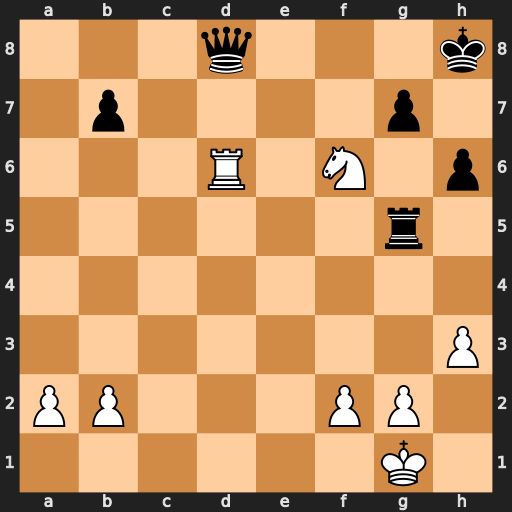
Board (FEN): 3q3k/1p4p1/3R1N1p/6r1/8/7P/PP3PP1/6K1
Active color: w
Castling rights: -
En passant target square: -
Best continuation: Rxd8#